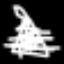
Label: The Eiffel Tower